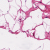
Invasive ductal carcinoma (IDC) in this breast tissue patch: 0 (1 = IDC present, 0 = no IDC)